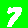
Digit: 7